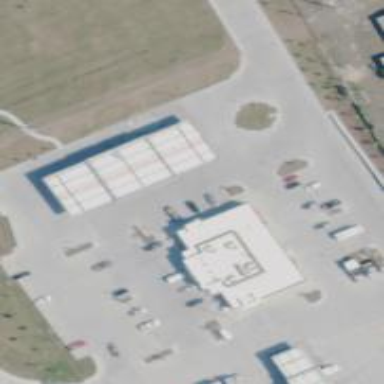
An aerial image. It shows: Convenience shop.